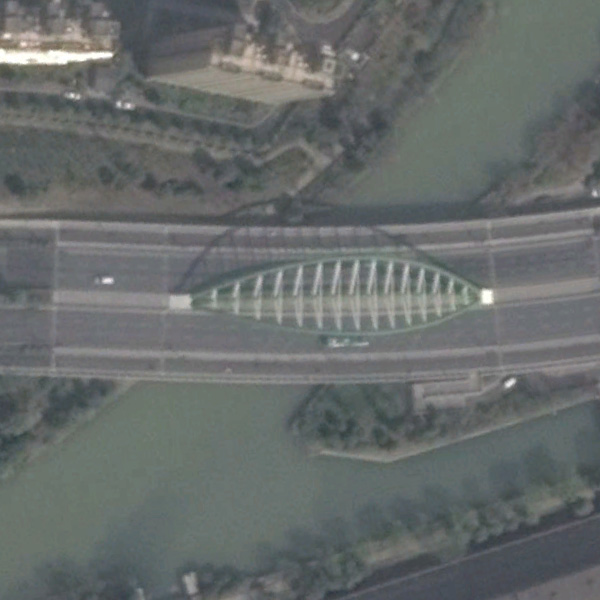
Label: Bridge